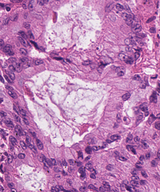
Tumor epithelial tissue: yes
Tumor-associated stroma tissue: no
Normal tissue: no